Question: I am using AjaxControlToolkit's ComboBox control. The DropDown arrow appears quite far from the actual position where it should be. See this image:

How to fix this to make it appear like an ideal DropDownList?
If the image doesn't appear, click this link: <URL>
**** Edited (CSS Code) ****
'''
.WindowsStyle .ajax__combobox_inputcontainer .ajax__combobox_textboxcontainer input
{
margin: 0;
padding: 0px 0px 1px 0px;
border: solid 1px #7F9DB9;
border-right: 0px none;
font-size: 13px;
height: 18px;
width:200px;
}
.WindowsStyle .ajax__combobox_inputcontainer .ajax__combobox_buttoncontainer button
{
padding: 0px 0px 10px 0px;
height: 21px;
width: 21px;
}
.WindowsStyle .ajax__combobox_itemlist
{
border-color: #7F9DB9;
}
'''
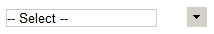
Answer: Looks like a CSS styles side-effect. Check calculated styles for arrow button and it's container with some tool like FireBug or Developer Tools.
IAE try to apply the style rule below, maybe it fix the issue:
'''
table.ajax__combobox_inputcontainer td
{
padding: 0 !important;
text-align: left !important;
}
table.ajax__combobox_inputcontainer td.ajax__combobox_buttoncontainer button
{
margin-left: 0 !important;
}
'''